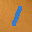
Label: 1